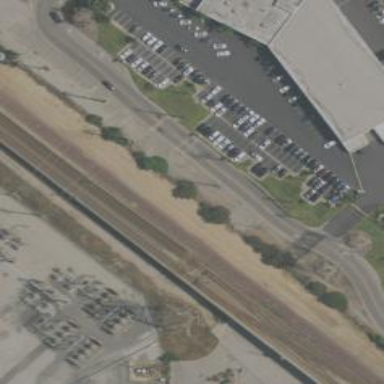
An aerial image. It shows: Bridge for light rail railway with electrified contact lines.